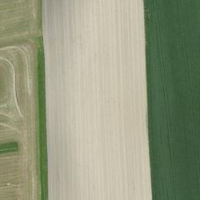
EUNIS habitat code: 52
Species observed at this site:
Phyllopertha horticola